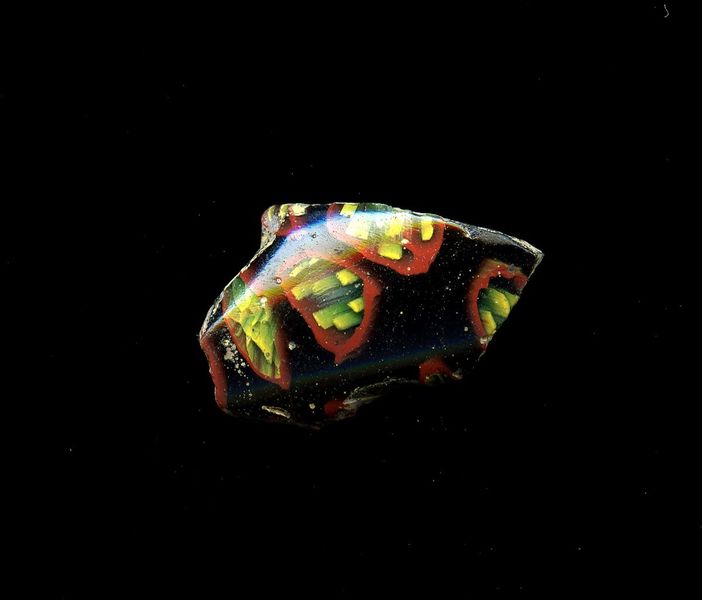
Titel: Fragment eines Gefäßes
Standort: Hamburg
Institution: Museum für Kunst und Gewerbe Hamburg
Schlagwörter: glas, antike, technik, kaiserzeit, aufbewahrung, blumenornamente, gefäß, behälter, frühe kaiserzeit, prinzipat, römische, millefiori, mittlere, späte